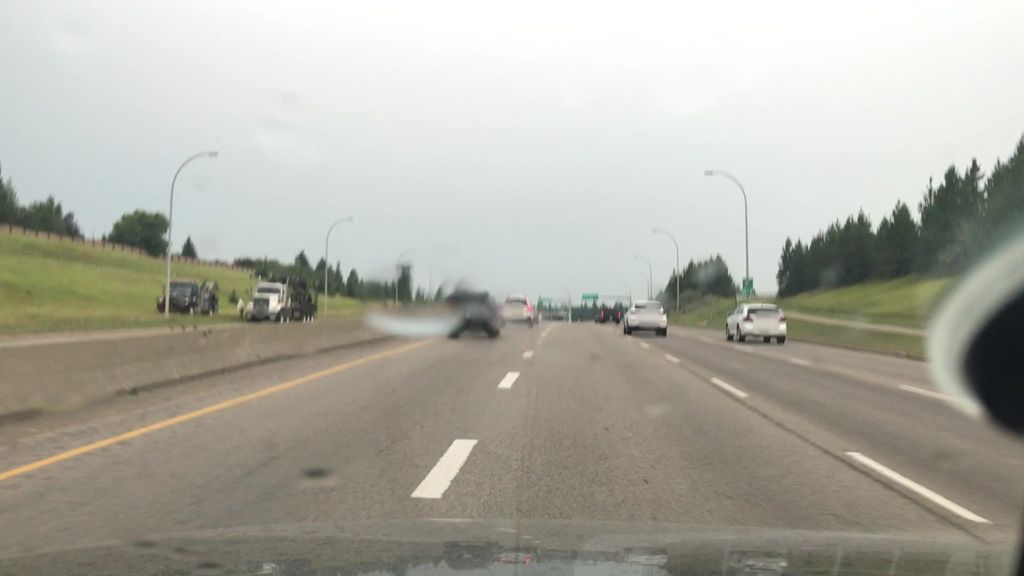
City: edmonton